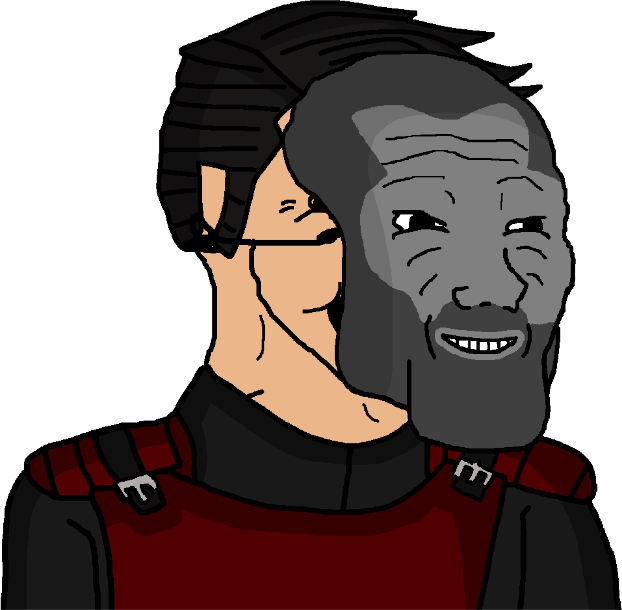
Label: 5_Grey_Chad